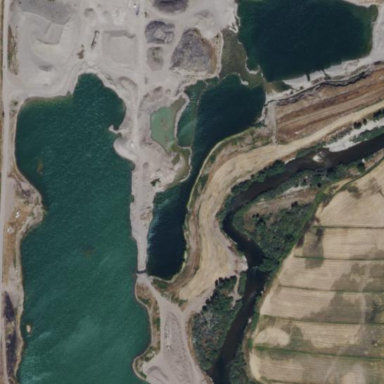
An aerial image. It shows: Quarry area.